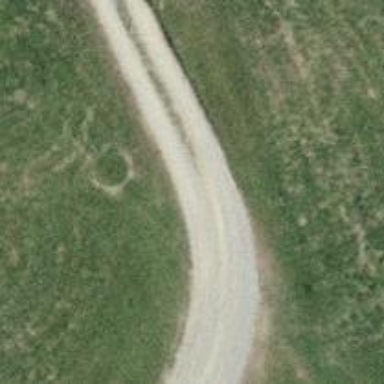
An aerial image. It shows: Track road with grade3 tracktype.